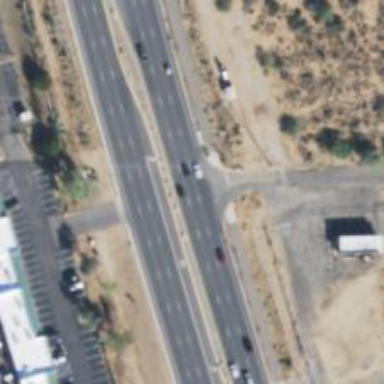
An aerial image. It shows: Trunk highway.